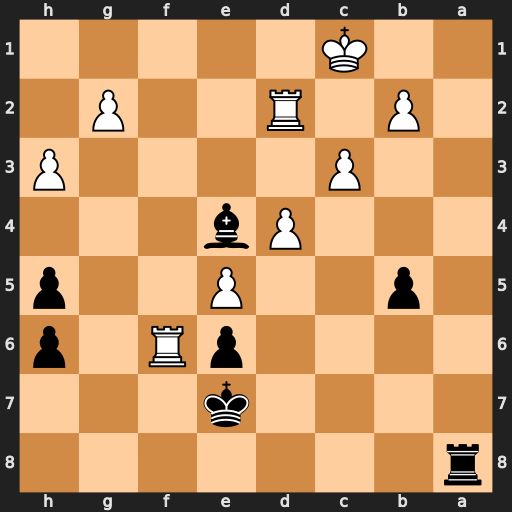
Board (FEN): r7/4k3/4pR1p/1p2P2p/3Pb3/2P4P/1P1R2P1/2K5
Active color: b
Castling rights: -
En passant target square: -
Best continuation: Ra1#